【题型】填空题　【知识点】平面几何　【难度】hard
如图，在 $\triangle ABC$ 中，$\angle ACB = 90^\circ$，$CA = CB$，点 $D$ 为边 $AB$ 上一点，连结 $CD$，作点 $B$ 关于 $CD$ 的对称点 $E$，连结 $CE$、$AE$，延长 $CD$、$AE$ 交于点 $F$，若 $AE = DE = 2$，则 $EF =$ \underline{\quad\quad}。

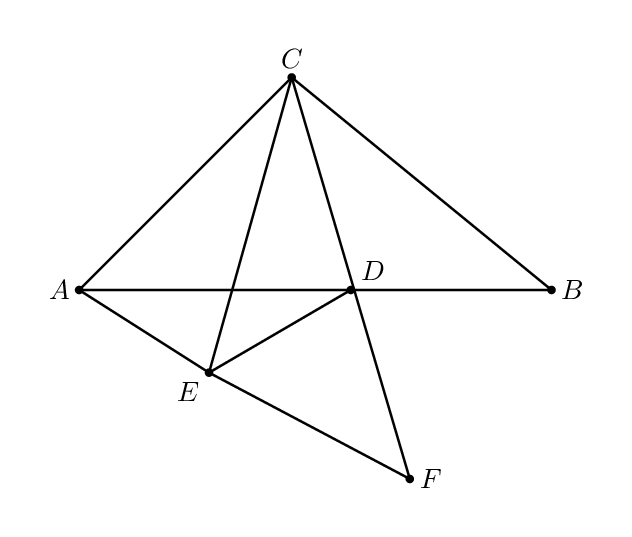
【解答】
\vspace{0.5em}
\textbf{【答案】} $\sqrt{3} + 1$

\vspace{0.5em}
\textbf{【分析】}
作 $DH \perp AF$ 于点 $H$，先证明 $A$，$C$，$D$，$E$ 四点共圆，可证 $\angle ACE = \angle ECD$，求出 $\angle ACE = \angle BCD = \angle ECD = 30^\circ$，由等腰三角形的性质求出 $\angle CAE = \angle CEA = 75^\circ$，进而得 $\angle EAD = \angle EDA = 30^\circ$，$\angle F = 45^\circ$，然后分别求出 $EH = \frac{1}{2}DE = 1$，$FH = DH = \sqrt{3}$，即可求出 $EF = \sqrt{3} + 1$。

\vspace{0.5em}
\textbf{【详解】}
解：作 $DH \perp AF$ 于点 $H$，

$\because \angle ACB = 90^\circ$，$CA = CB$，
$\therefore \angle CAB = \angle B = 45^\circ$。

由折叠的性质得 $BC = CE$，$\angle CED = \angle B$，$\angle BCD = \angle ECD$，
$\therefore \angle CAB = \angle CED = 45^\circ$，$AC = CE$，
$\therefore A$，$C$，$D$，$E$ 四点共圆。

$\because AE = DE = 2$，
$\therefore \overset{\frown}{AE} = \overset{\frown}{DE}$，$\angle EAD = \angle EDA$，
$\therefore \angle ACE = \angle ECD$，
$\therefore \angle ACE = \angle BCD = \angle ECD = 30^\circ$。

$\because AC = CE$，$\angle ACE = 30^\circ$，
$\therefore \angle CAE = \angle CEA = 75^\circ$，
$\therefore \angle EAD = \angle EDA = 75^\circ - 45^\circ = 30^\circ$，$\angle F = 180^\circ - 60^\circ - 75^\circ = 45^\circ$，

$\therefore \angle DEH = 60^\circ$，
$\therefore \angle EDH = 30^\circ$，
$\therefore EH = \frac{1}{2}DE = 1$，
$\therefore DH = \sqrt{2^2 - 1^2} = \sqrt{3}$。

$\because DH \perp AF$，$\angle F = 45^\circ$，
$\therefore \triangle DHF$ 是等腰直角三角形，
$\therefore FH = DH = \sqrt{3}$，
$\therefore EF = \sqrt{3} + 1$。

故答案为：$\sqrt{3} + 1$。

\vspace{0.5em}
\textbf{【点睛】}
本题考查了折叠的性质，等腰直角三角形的判定与性质，圆周角定理，含 30 度角的直角三角形的性质，勾股定理等知识，判定 $A$，$C$，$D$，$E$ 四点共圆是解答本题的关键。

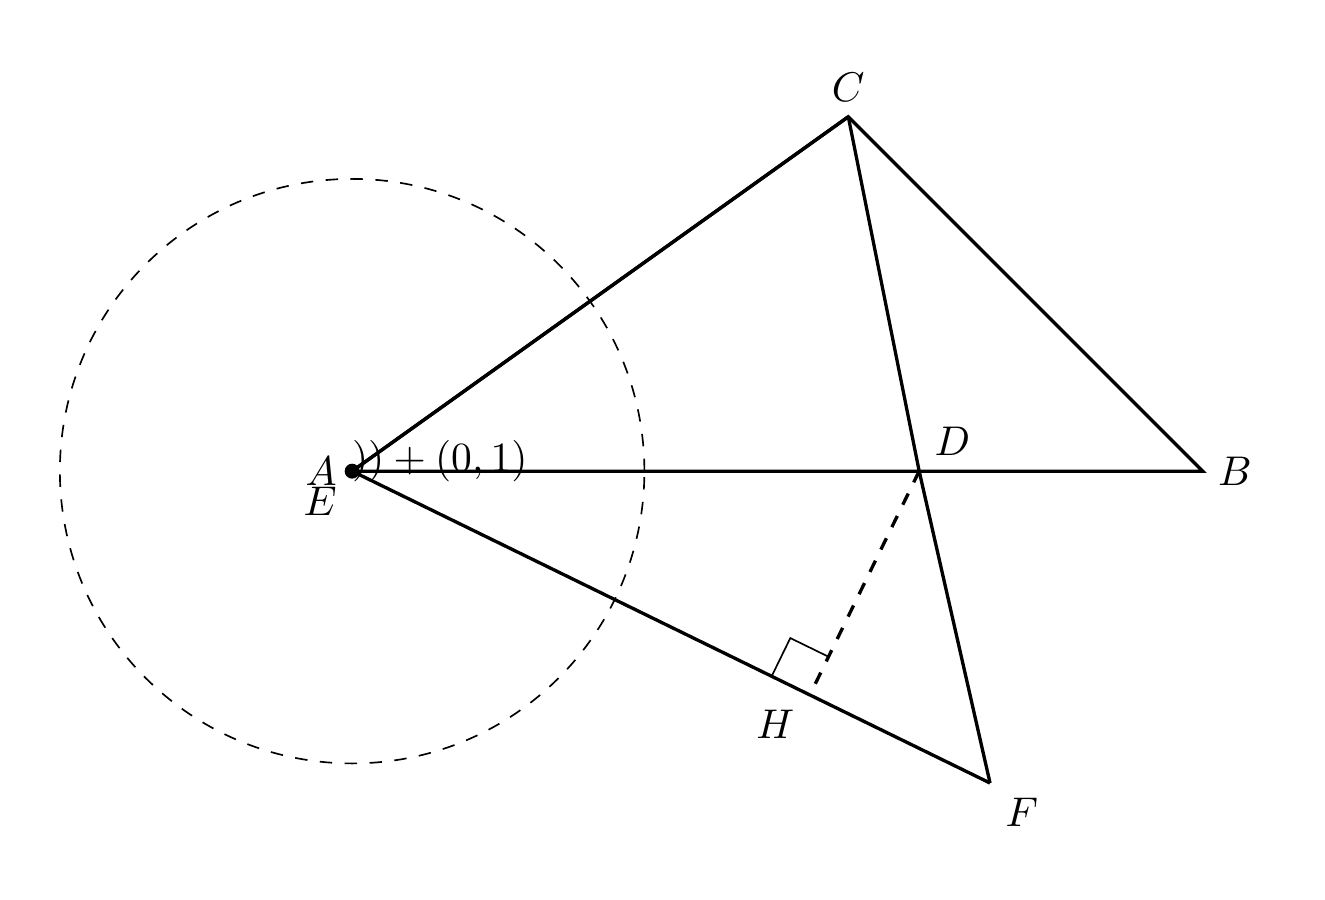